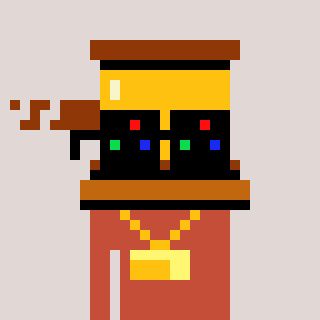
a pixel art character with square black sunglasses, a gavel-shaped head and a rust-colored body on a warm background